Question: <URL> plus its href link.
For example here, I just want to all the data between the first '<td> </td>' and ignore the rest of the three '<td>' values. Then create one Column with the company name (1-800-FLOWERS.COM in this case) and then a second Column with the href link (/Company/1-800-flowerscom)
<URL>
What I've done so far:
'''
url = "http://www.annualreports.com/Companies?search="
html = request.urlopen(url).read().decode('utf8')
soup = BeautifulSoup(html, "html.parser")
df = pd.DataFrame(columns=['Company', 'Href'])
tables = soup.findChildren('table')
my_table = tables[0]
rows = my_table.findChildren(['th', 'tr'])
for row in rows:
cells = row.findChildren('td')
for cell in cells:
value = cell.string
print(value)
'''
This successfully extracts the '<td>' tags successfully in this format:

Now would the most efficient way to fill my df column be to change my second nested loop to step 4 and to take in 1 value and then ignore the next 3? That seems really convoluted to me, is there a better way where I can do all of this directly from the source? That is, extract only the first '<td>' value from all the '<tr>'s and then separate the company name and href value into two different columns (for the entire table)
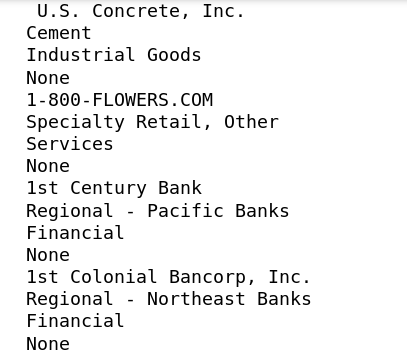
Answer: You can use <URL>. As the nodes have both the 'href' of interest and the text you can use a tuple within the list comprehension to retrieve both from same node then rely on pandas at end to handle the columns. I'm using bs4 4.7.1. Not sure at which version this started being supported but you really want the latest bs4 possible due to the improvements made.
'''
import requests
import pandas as pd
from bs4 import BeautifulSoup as bs
r = requests.get('http://www.annualreports.com/Companies?search=')
soup = bs(r.content, 'lxml')
df = pd.DataFrame([(i.text, 'http://www.annualreports.com' + i['href']) for i in soup.select('tbody td:nth-of-type(1) a')], columns = ['Company','Link'])
print(df)
'''
---
Some explanation:
'''
soup.select('tbody td:nth-of-type(1) a')
'''
selects all the child 'a' tags within the first column ('td'). 'tbody' is there to ensure right table is worked with.
'tbody,td' and 'a' are <URL>, meaning the element to be matched on the right is a child of the element to be matched on the left.
'select' returns a list.
The list comprehension
'''
[(i.text, 'http://www.annualreports.com' + i['href']) for i in soup.select('tbody td:nth-of-type(1) a')]
'''
could be re-written as:
'''
for i in soup.select('tbody td:nth-of-type(1) a'):
(i.text, 'http://www.annualreports.com' + i['href']) #tuple that is then added to a final list
'''
As you iterate over each 'a' tag in the list returned by 'select'; the current node ('a' tag) has both the title, as its '.text'
property, and the 'href' as an attribute. The attribute value can be accessed as shown. The ''http://www.annualreports.com'' prefix is added to make the links complete (as otherwise they are relative and lack protocol and domain).
The list is passed to pandas where the list of tuples (let's call it 'the_list' as per example) is unpacked into the two columns. The 'columns' argument of 'pd.DataFrame' is used to name the columns in the dataframe.
'''
df = pd.DataFrame(the_list , columns = ['Company','Link']) # the_list being the result of the list comprehension
'''